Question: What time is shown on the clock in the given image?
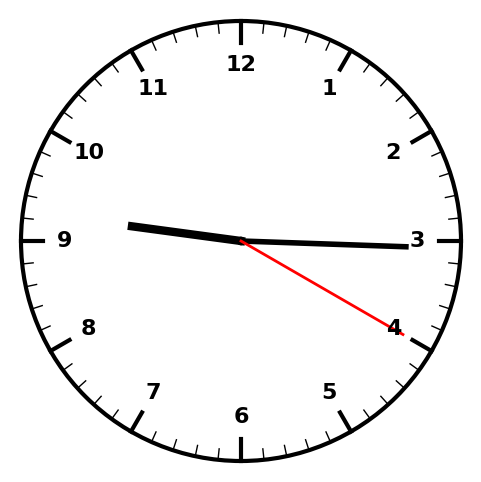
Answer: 09:15:20